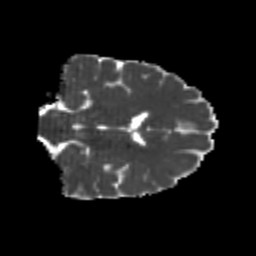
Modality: MD
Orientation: coronal
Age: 24
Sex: male
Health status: healthy
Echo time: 0.074 s